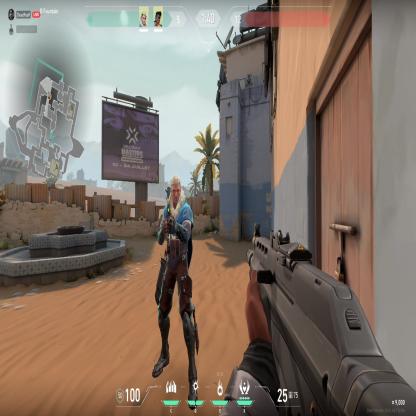
Label: teammate